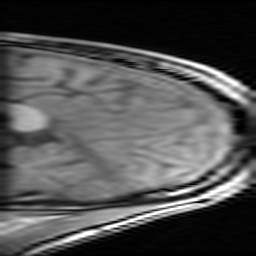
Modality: inplaneT1
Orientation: sagittal